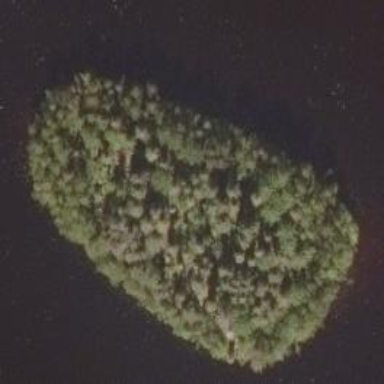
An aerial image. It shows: Island covered with dense forest.